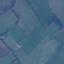
Land use / land cover class: Pasture